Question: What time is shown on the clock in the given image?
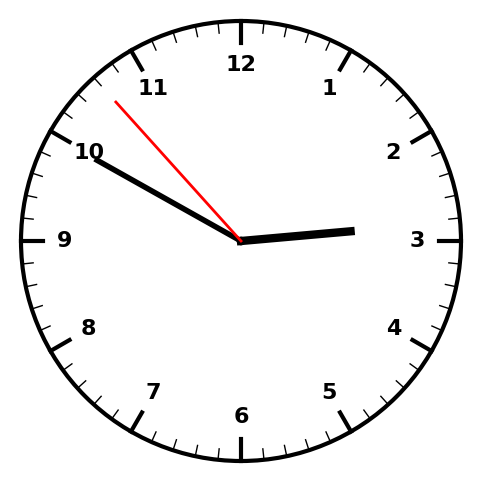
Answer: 02:49:53